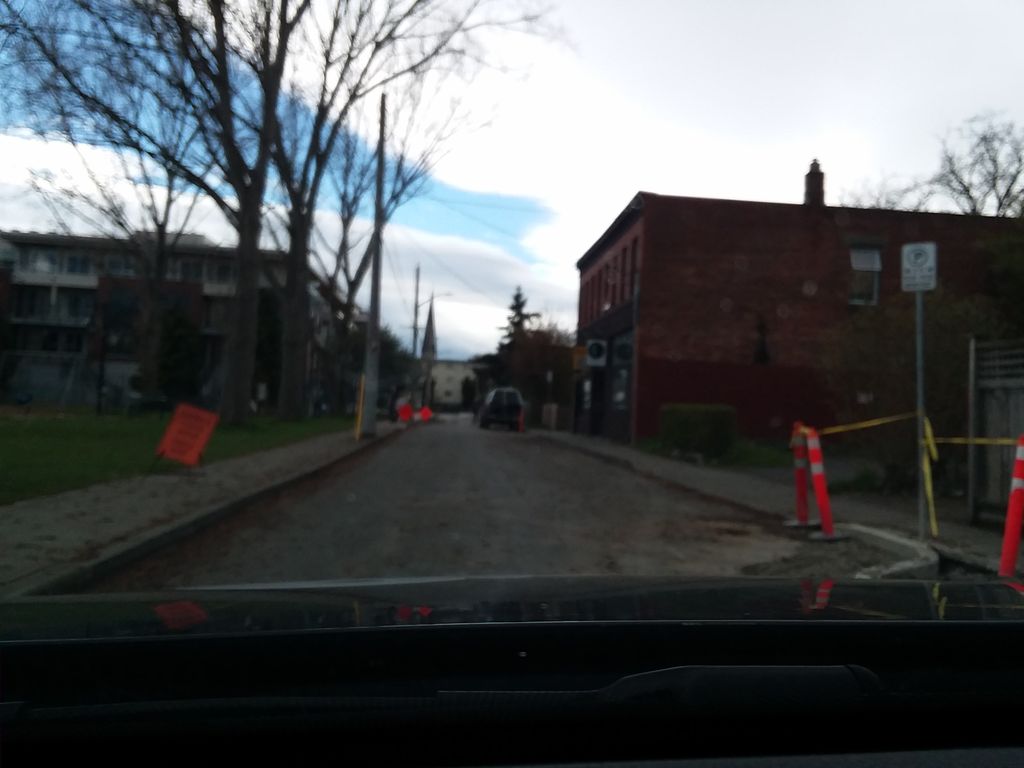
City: victoria